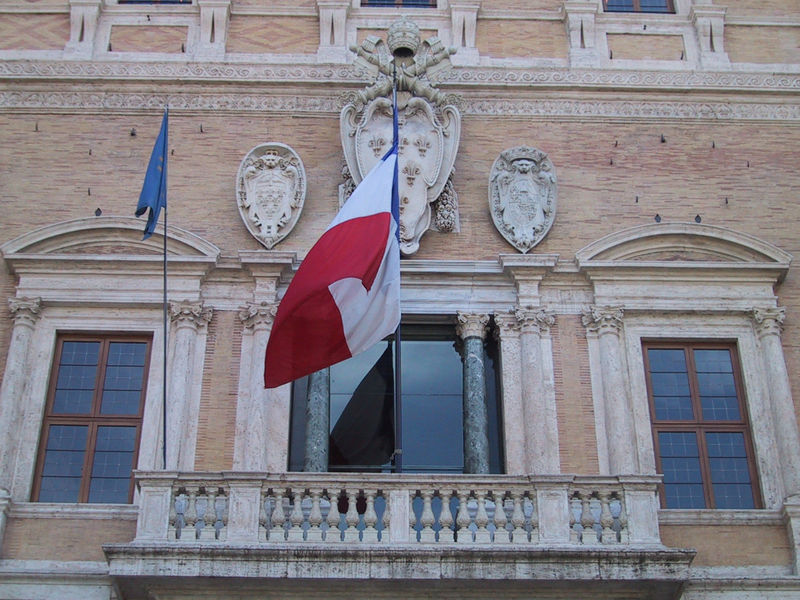
Titel: Rom, Palazzo Farnese
Künstler: Andrea di Sangallo
Standort: Rom, Palazzo Farnese (EU - I - Latium)
Schlagwörter: ausschnitt, fenster, frankreich, marmor, säule, säulen, gebäude, haus, schloss, wand, architektur, balkon, fahnen, fassade, fahne, flagge, mauer, französisch, foto, bögen, palast, balustrade, sterne, lilie, rathaus, kapitelle, fries, wappen, sims, löwen, ballustrade, lilien, parlament, europa, belle etage, beletage